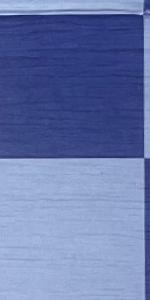
Label: Empty